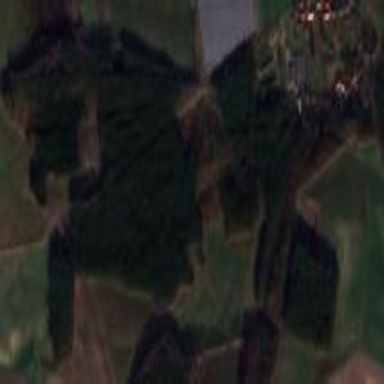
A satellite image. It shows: Forest area.